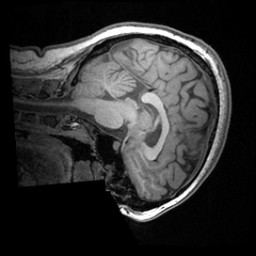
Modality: T1w
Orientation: sagittal
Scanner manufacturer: ge
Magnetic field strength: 3 T
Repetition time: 0.008368 s
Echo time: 0.00326 s